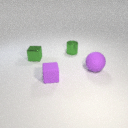
small purple rubber cube to the right of small green metal cube